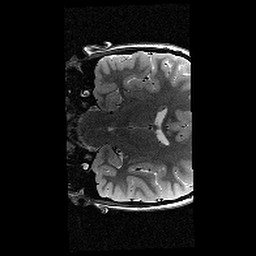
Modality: T2w
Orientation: coronal
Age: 10
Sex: female
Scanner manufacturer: siemens
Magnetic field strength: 3 T
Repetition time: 9.23 s
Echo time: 0.067 s